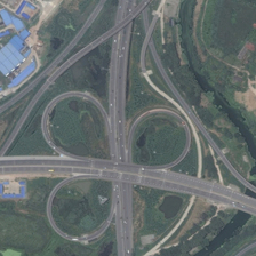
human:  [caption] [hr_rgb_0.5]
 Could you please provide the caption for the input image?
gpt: There are some blue-roofed houses along the street.

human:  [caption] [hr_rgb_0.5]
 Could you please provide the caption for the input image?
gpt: There is a house with a blue roof by the side of the road.

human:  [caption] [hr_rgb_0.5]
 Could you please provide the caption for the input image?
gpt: There are several houses with blue roofs by the side of the road.

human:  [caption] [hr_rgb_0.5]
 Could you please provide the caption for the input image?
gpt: There are blue roofed houses on the road.

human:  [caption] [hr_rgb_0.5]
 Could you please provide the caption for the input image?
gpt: There are blue roofed houses by the roadside.